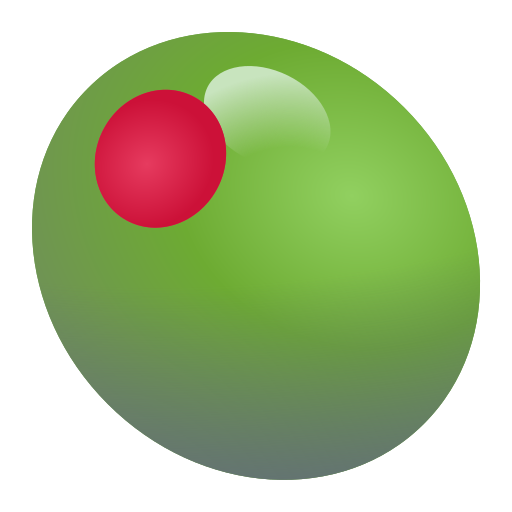
olive color